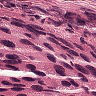
Metastatic tissue present: yes